Question: I have a <URL>.
Note that the functionality of the data structure must allow for an arbitrary amount of columns (and column headings) to be added to the rows.
Basically I have 2 questions, firstly is there some way to structure this object so that it can be persisted relationally to a standard SQL database or is serialization my preferred option?
Secondly is there a better approach to representing this structure than what I have used regardless of the answer to the first question? I'm pretty sure there is and I just can think of it...
Thanks in advance for any input

My current representation. Which will be mapped back to a C# class (I'm just building the client side first)
'''
var Data = {
ColumnsHeaders: [{ name: "Beginning", value: 1 },
{ name: "Developing", value: 2 },
{ name: "Accomplished", value: 3 },
{ name: "Examplary", value: 4}],
Rows: [{
Description: "Stated Objective or Performance",
Columns: [{ text: "Description of identifiable performance characteristics reflecting a beggining level of performance", value: 1 },
{ text: "Description of identifiable performance characteristics reflecting movement toward a mastery of performance", value: 2 },
{ text: "Description of identifiable performance characteristics reflecting a mastery of performance", value: 3 },
{ text: "Description of identifiable performance characteristics reflecting a high level of performance", value: 4}]
}]
};
'''
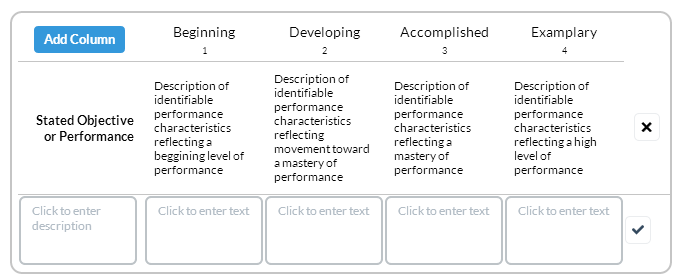
Answer: Answering your second question, how about a structure like this?
'''
var rows = [
{
name: 'Stated Objective or Performance'
columns: [
{
name: 'Beginning',
value: 1,
text: 'Lorem ipsum dolor...'
},
{
name: 'Developing',
value: 2,
text: 'Lorem ipsum dolor...'
}
]
},
{
// another row
}
];
'''